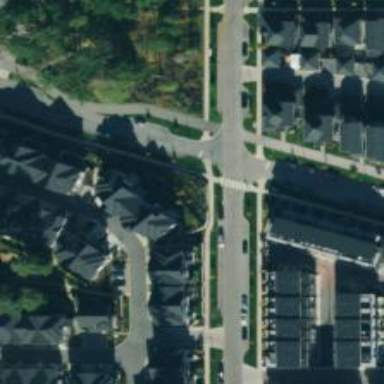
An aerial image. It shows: Residential road with asphalt surface and separate sidewalk.